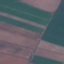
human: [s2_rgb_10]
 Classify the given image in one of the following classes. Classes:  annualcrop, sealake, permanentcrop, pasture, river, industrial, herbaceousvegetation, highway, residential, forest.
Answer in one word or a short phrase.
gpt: AnnualCrop